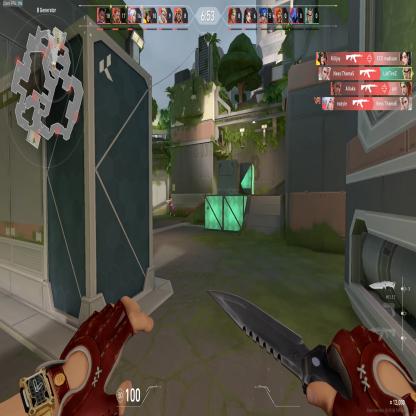
Label: enemy